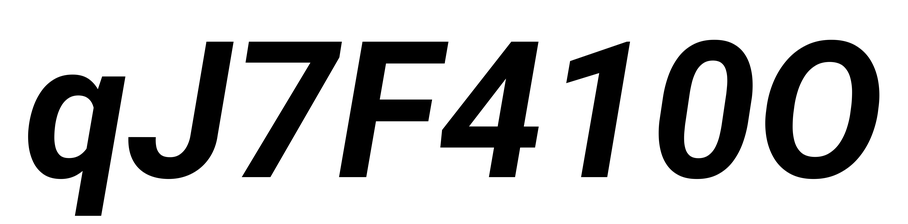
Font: Roboto-Italic_Bold_Italic